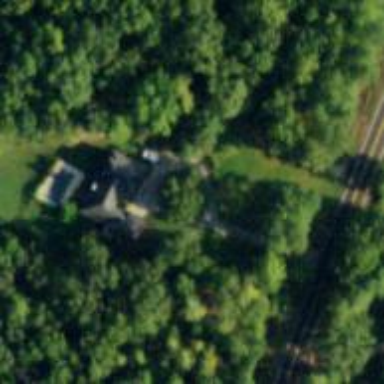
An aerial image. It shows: Driveway.